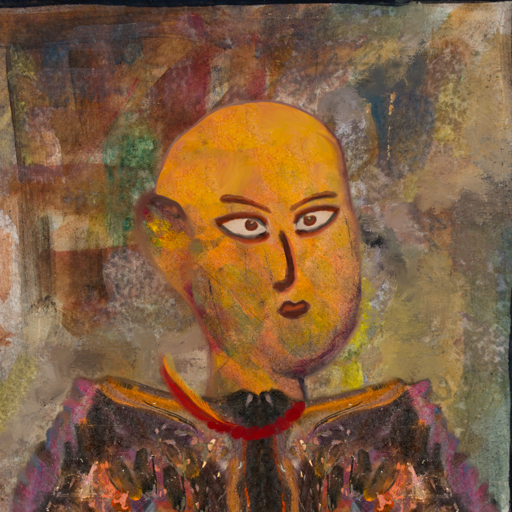
Background: Mosgoul, Head And Neck Side: Gypsy_Mother, Face Side: Roy_Bahadur, Bust: Gypsy_Queen, Hair Side: Blank, Head Accessory: Blank, Second Necklace: Blank, Necklace: Pipe, Baby: Blank